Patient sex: M
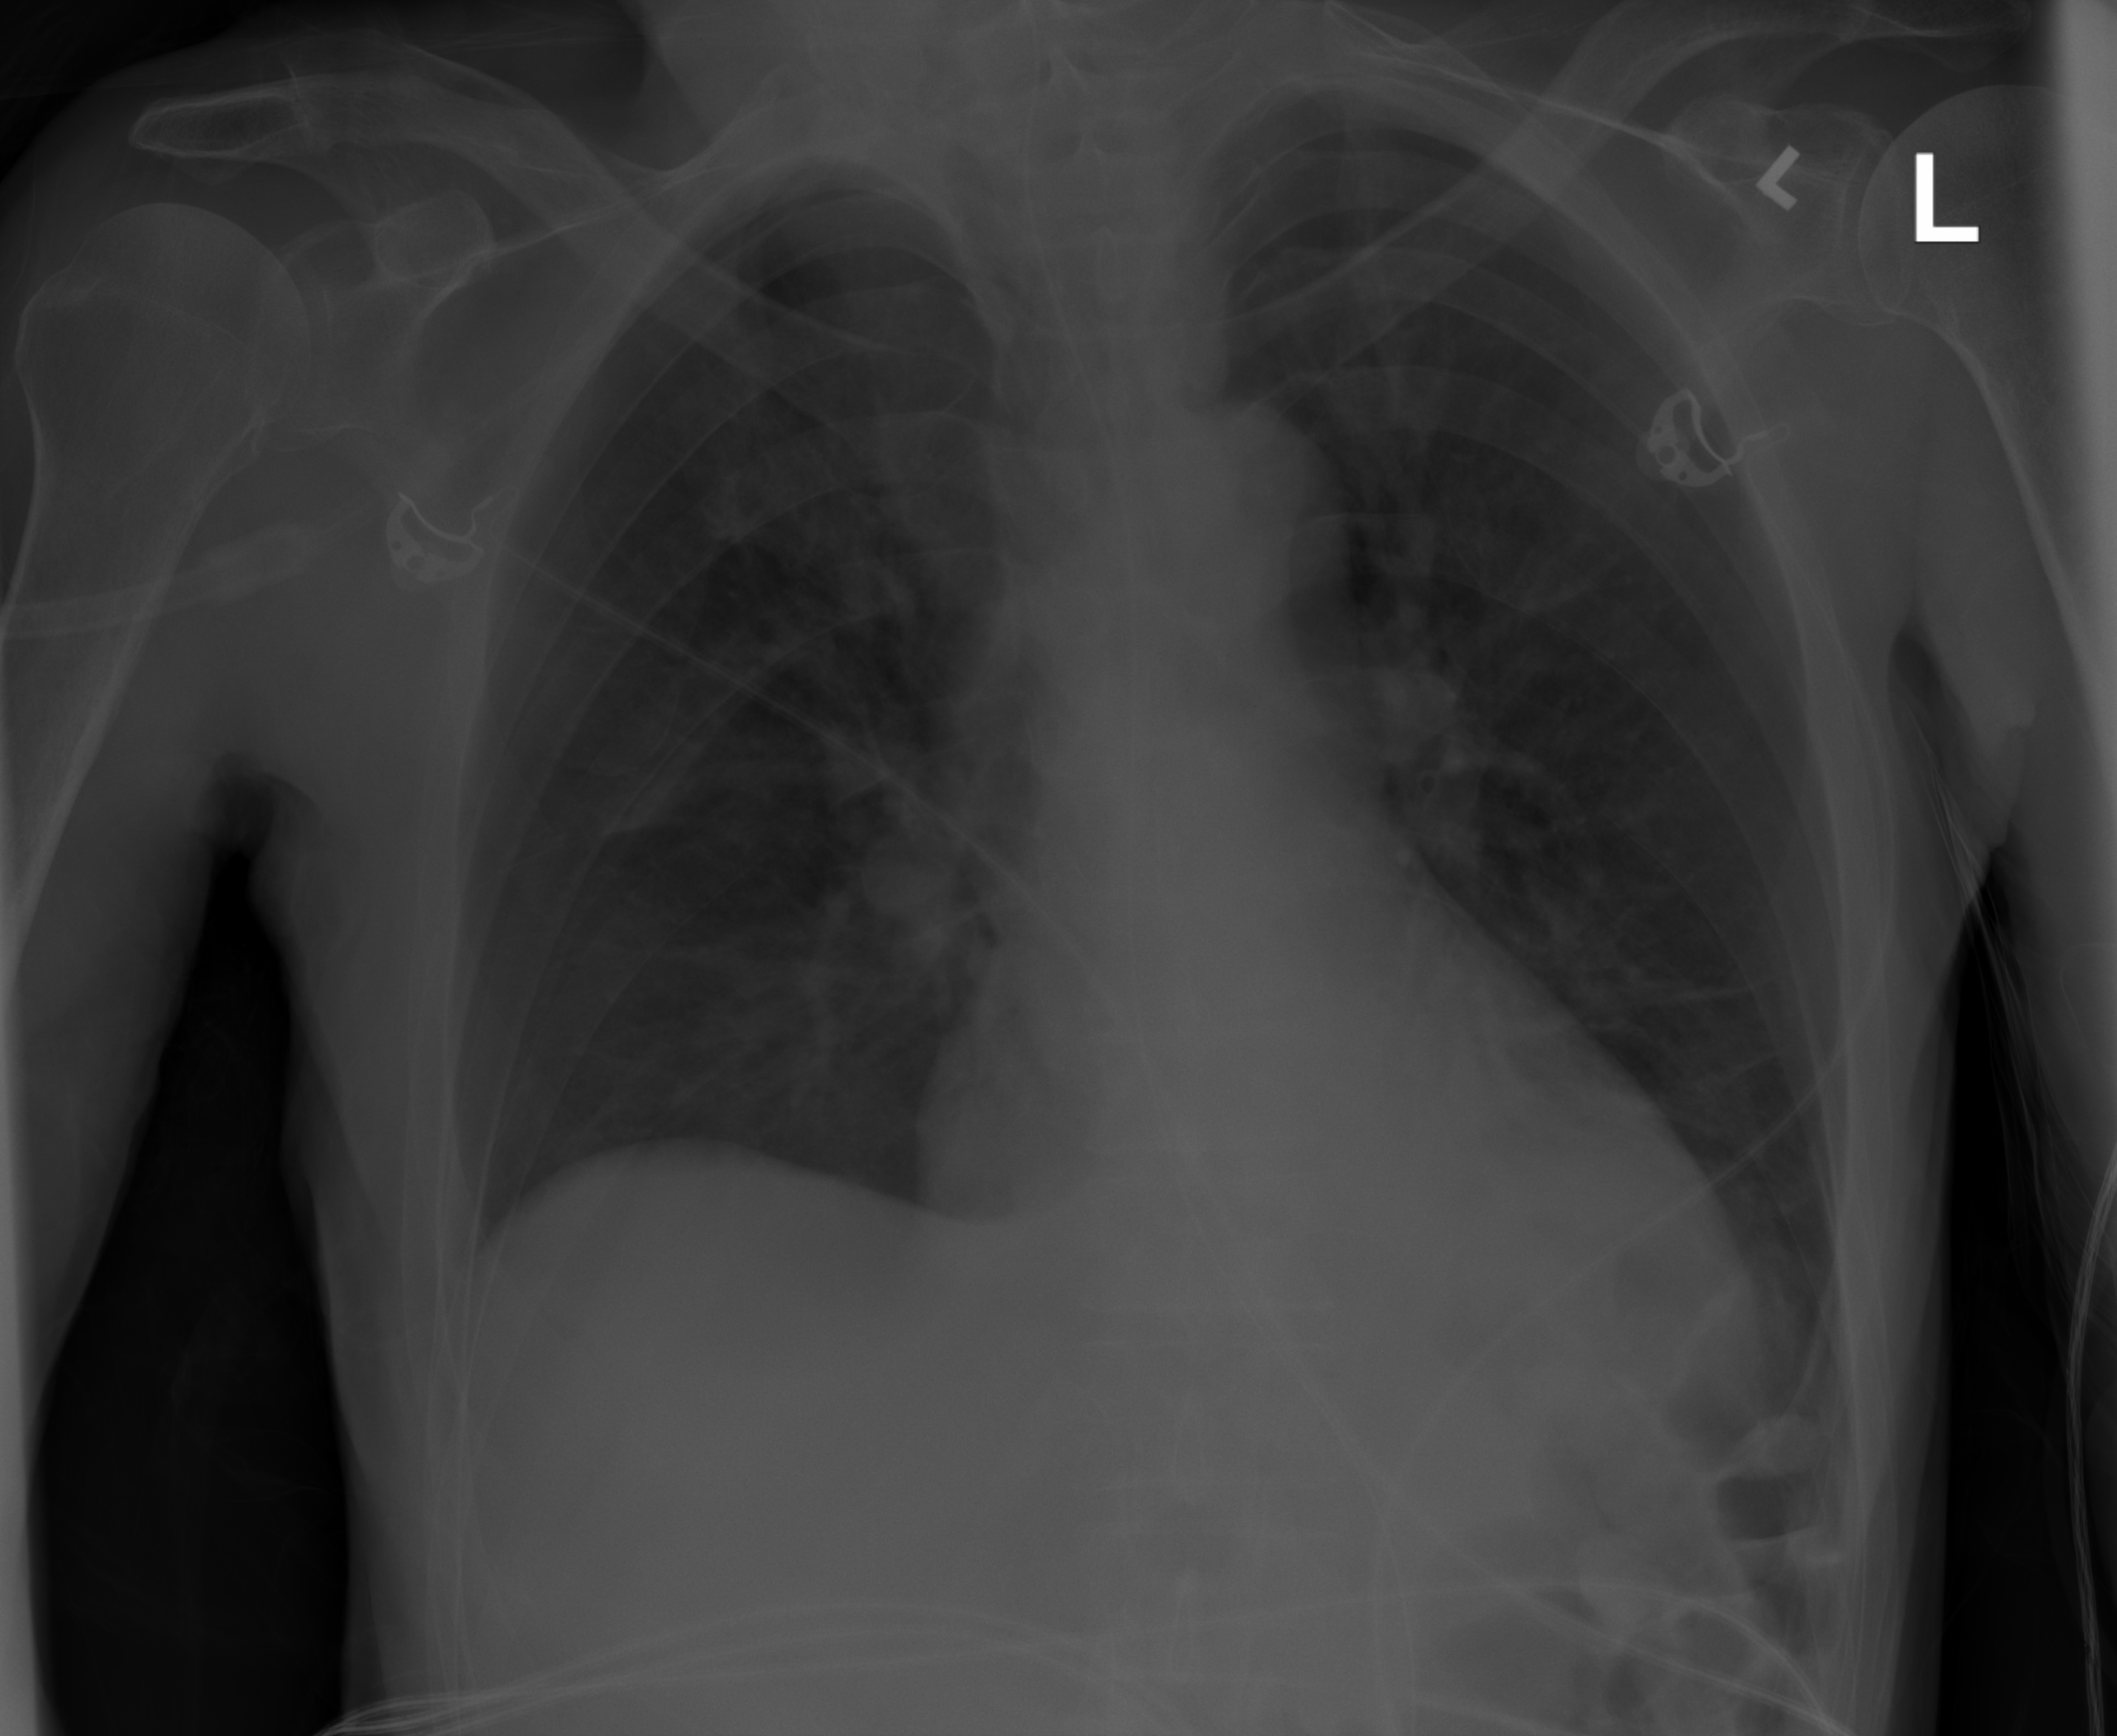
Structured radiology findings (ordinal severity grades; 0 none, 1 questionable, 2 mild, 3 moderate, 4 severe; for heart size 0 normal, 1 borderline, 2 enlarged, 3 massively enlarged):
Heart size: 0
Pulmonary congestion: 0
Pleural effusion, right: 1
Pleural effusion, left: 0
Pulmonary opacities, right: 0
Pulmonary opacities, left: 0
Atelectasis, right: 2
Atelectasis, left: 2